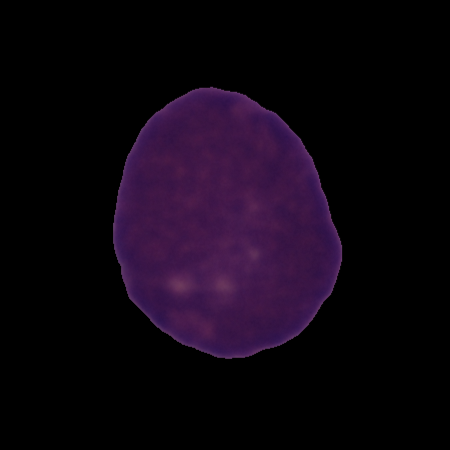
Label: cancer